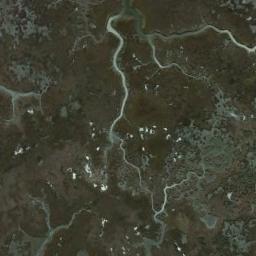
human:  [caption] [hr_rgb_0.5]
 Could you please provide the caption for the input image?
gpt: There are many different areas of water surrounded by wetlands .

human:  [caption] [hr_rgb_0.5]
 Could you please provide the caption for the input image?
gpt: There are strips of water in this wetland .

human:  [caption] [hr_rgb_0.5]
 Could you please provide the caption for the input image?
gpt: There are a few trickles in the brown bare land in a wetland  , and there are sparse green plants on the bare land .

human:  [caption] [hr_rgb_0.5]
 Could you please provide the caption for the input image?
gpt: The wetland consists of dry plants and water .

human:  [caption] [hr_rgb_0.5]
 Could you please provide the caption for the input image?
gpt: There are some rivers on the wetland .